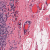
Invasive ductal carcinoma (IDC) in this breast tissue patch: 1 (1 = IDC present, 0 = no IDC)